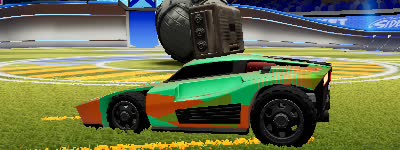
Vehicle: breakout